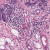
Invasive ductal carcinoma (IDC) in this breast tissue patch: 0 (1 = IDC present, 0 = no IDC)